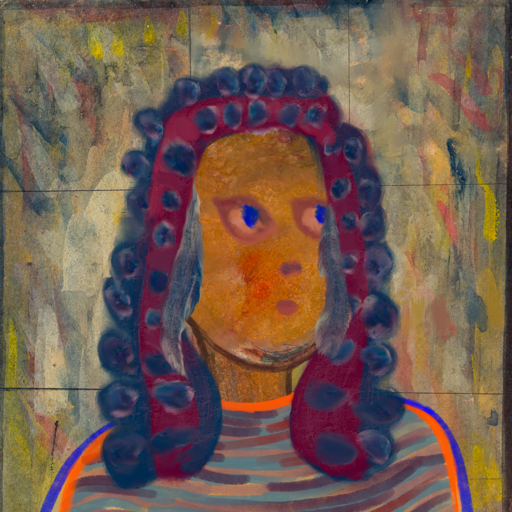
Background: GypsyMother, Head And Neck Side: Pipe, Face Side: Mother_And_Son_Mother, Bust: Experience, Hair Side: Hill_Girl, Head Accessory: Blank, Second Necklace: Blank, Necklace: Blank, Baby: Blank